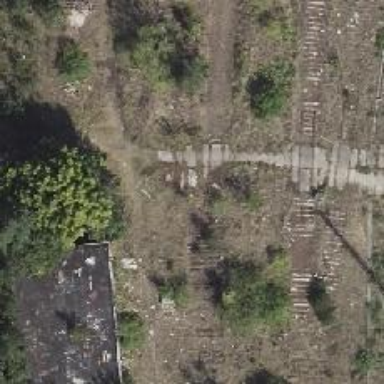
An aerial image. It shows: Abandoned railway with historical significance.